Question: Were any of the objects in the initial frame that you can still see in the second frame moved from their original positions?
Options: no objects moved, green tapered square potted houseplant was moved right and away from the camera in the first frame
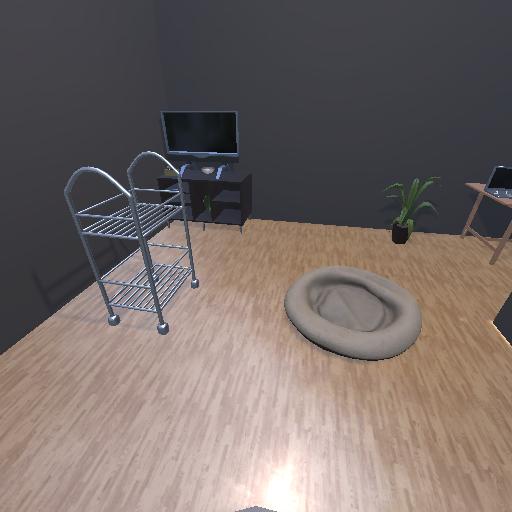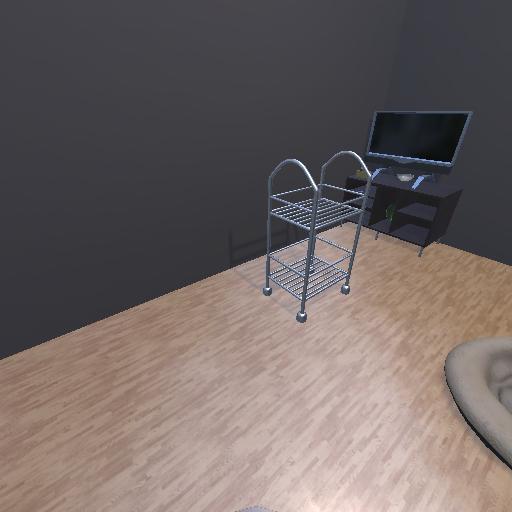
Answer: no objects moved